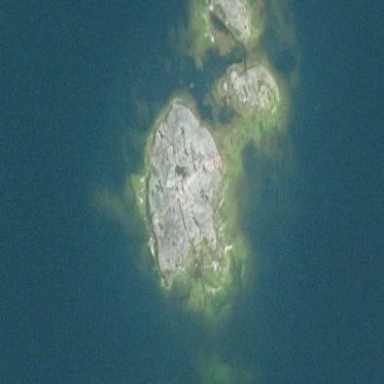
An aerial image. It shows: Islet located along the natural coastline.